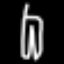
Label: pants